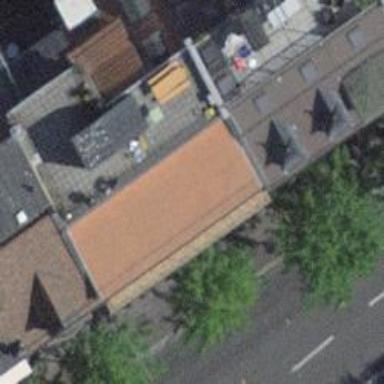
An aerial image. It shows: Beauty shop.